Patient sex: M
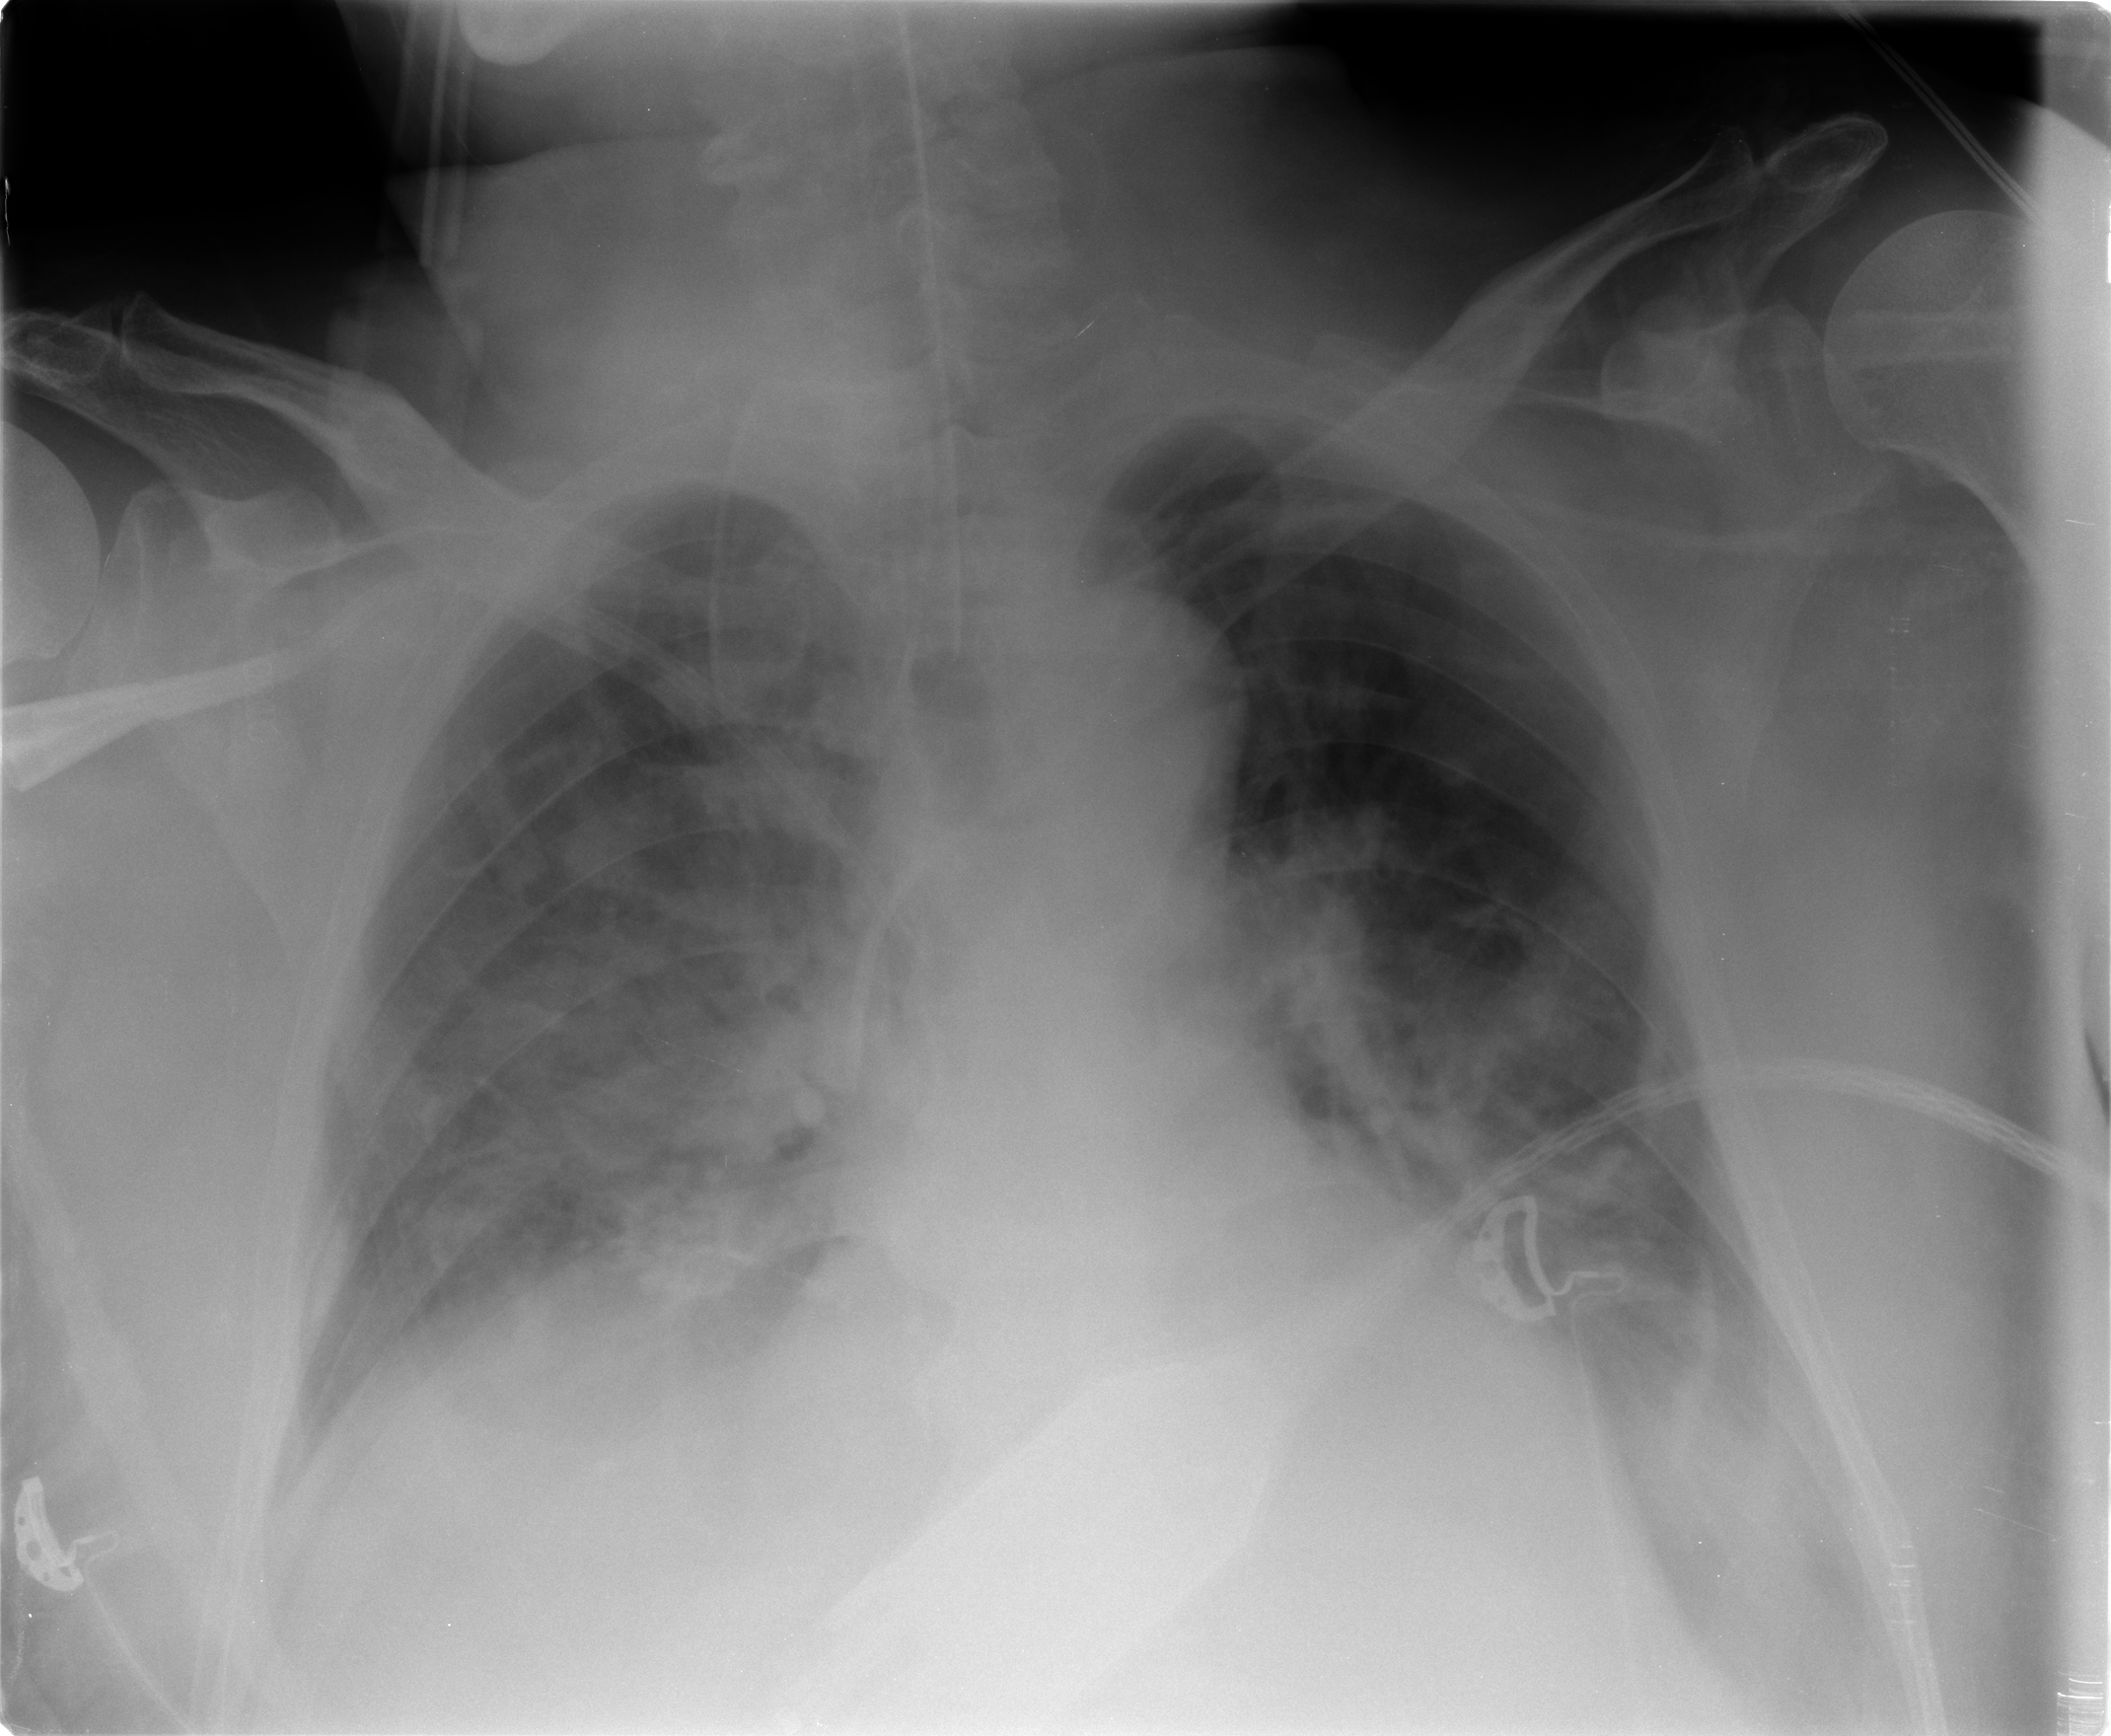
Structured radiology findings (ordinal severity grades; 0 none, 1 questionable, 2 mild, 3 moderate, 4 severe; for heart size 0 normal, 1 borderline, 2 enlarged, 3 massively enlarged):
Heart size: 0
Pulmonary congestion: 2
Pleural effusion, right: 1
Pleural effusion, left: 1
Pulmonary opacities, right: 2
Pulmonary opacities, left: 2
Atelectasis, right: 3
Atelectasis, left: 3